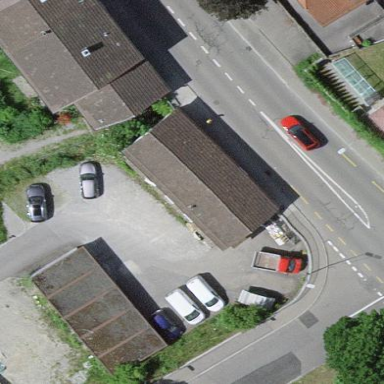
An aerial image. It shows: Commercial building.